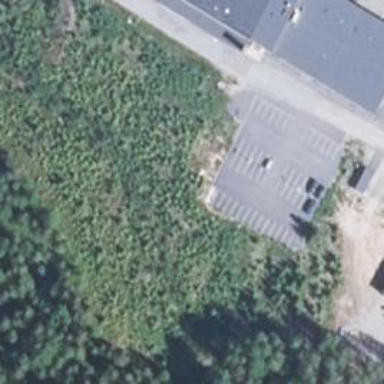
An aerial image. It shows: Parking area.